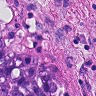
Metastatic tissue present: yes